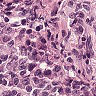
Metastatic tissue present: no